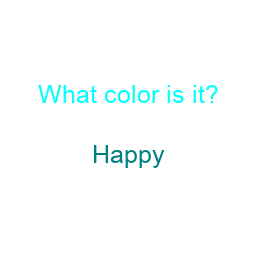
Color: teal
Background color: white
Question text color: cyan